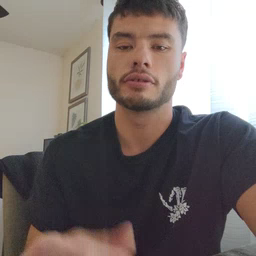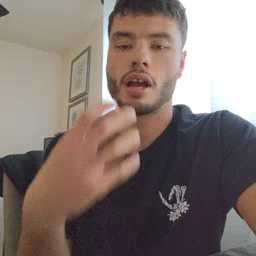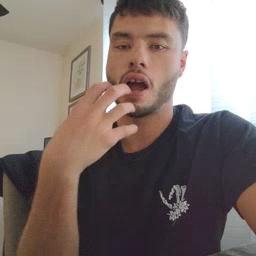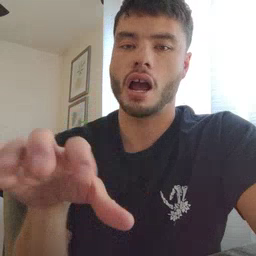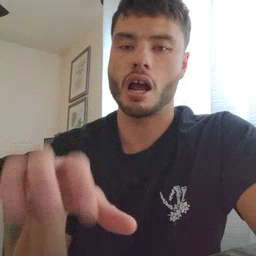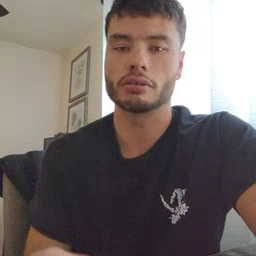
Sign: hot